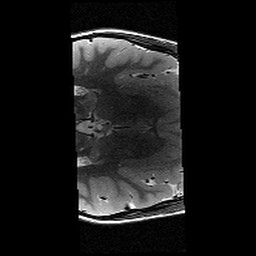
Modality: T2w
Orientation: axial
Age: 13
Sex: male
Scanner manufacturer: siemens
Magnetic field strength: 3 T
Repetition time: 8.46 s
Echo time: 0.067 s